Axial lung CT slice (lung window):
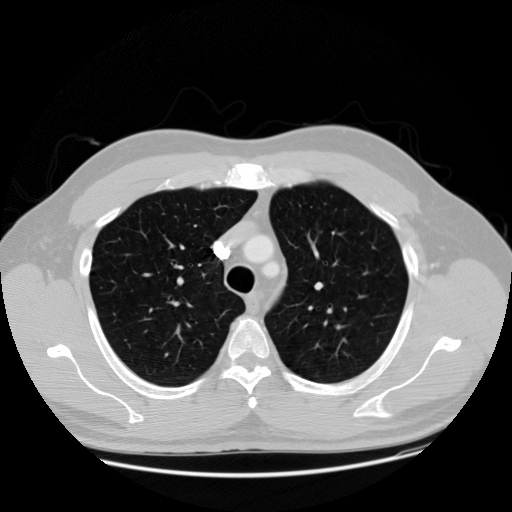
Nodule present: no